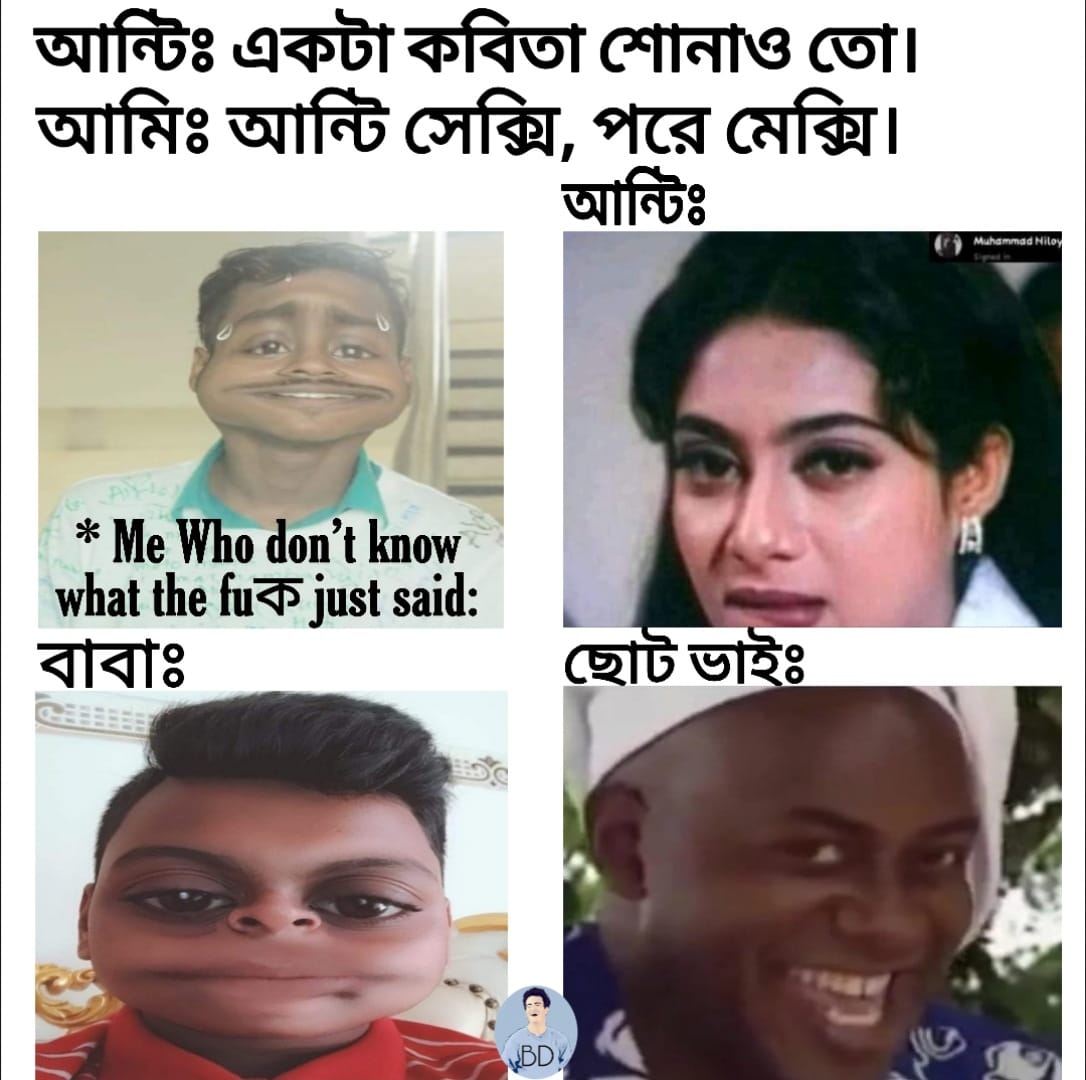
Caption: আন্টিঃ একটা কবিতা শোনাও তো ।    আমিঃ আন্টি সেক্সি , পরে মেক্সি ।        * Me Who don't know what the fuক just said:    আন্টিঃ     বাবাঃ    ছোট ভাইঃ
Label: non-hate